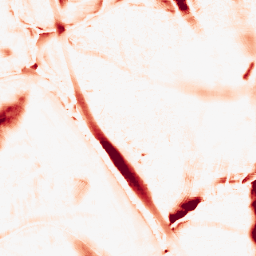
Category: morphological
Decomposition family: morphological_ellipse
Decomposition parameters: operation: opening
width: 30
height: 50
Upsampling method: sinc_blackman
Upsampling parameters: scale: 4
kernel_size: 8
Upsampling scale: 4